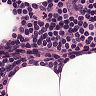
Metastatic tissue present: no